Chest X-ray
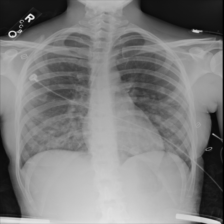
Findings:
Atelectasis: negative
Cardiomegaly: negative
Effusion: negative
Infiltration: negative
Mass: negative
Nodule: negative
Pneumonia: negative
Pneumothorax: negative
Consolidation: negative
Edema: negative
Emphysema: negative
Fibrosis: negative
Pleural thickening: negative
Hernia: negative